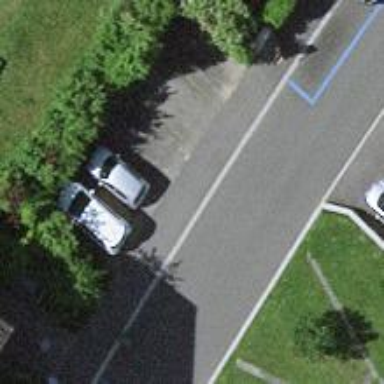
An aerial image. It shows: Residential road with opposite cycleway.